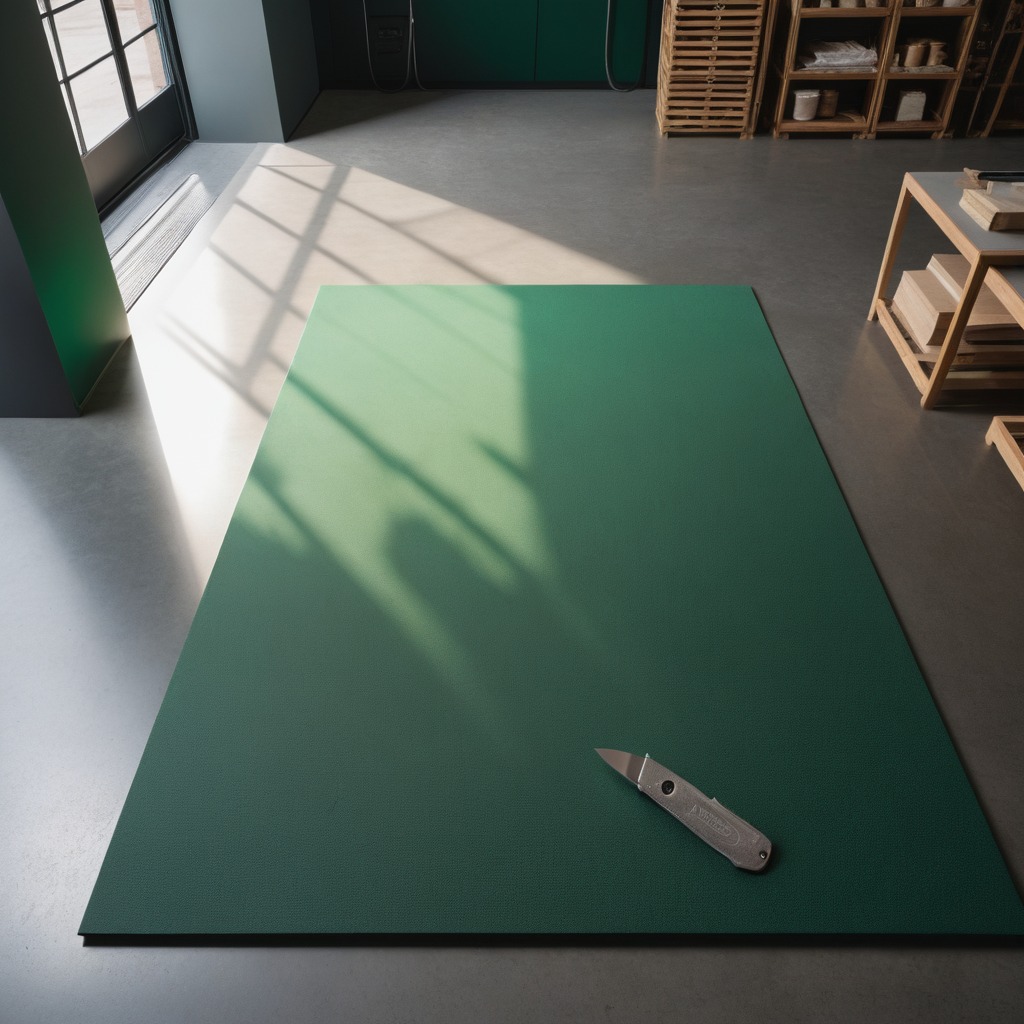
A utility knife lies on the clean granite tabletop.